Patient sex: M
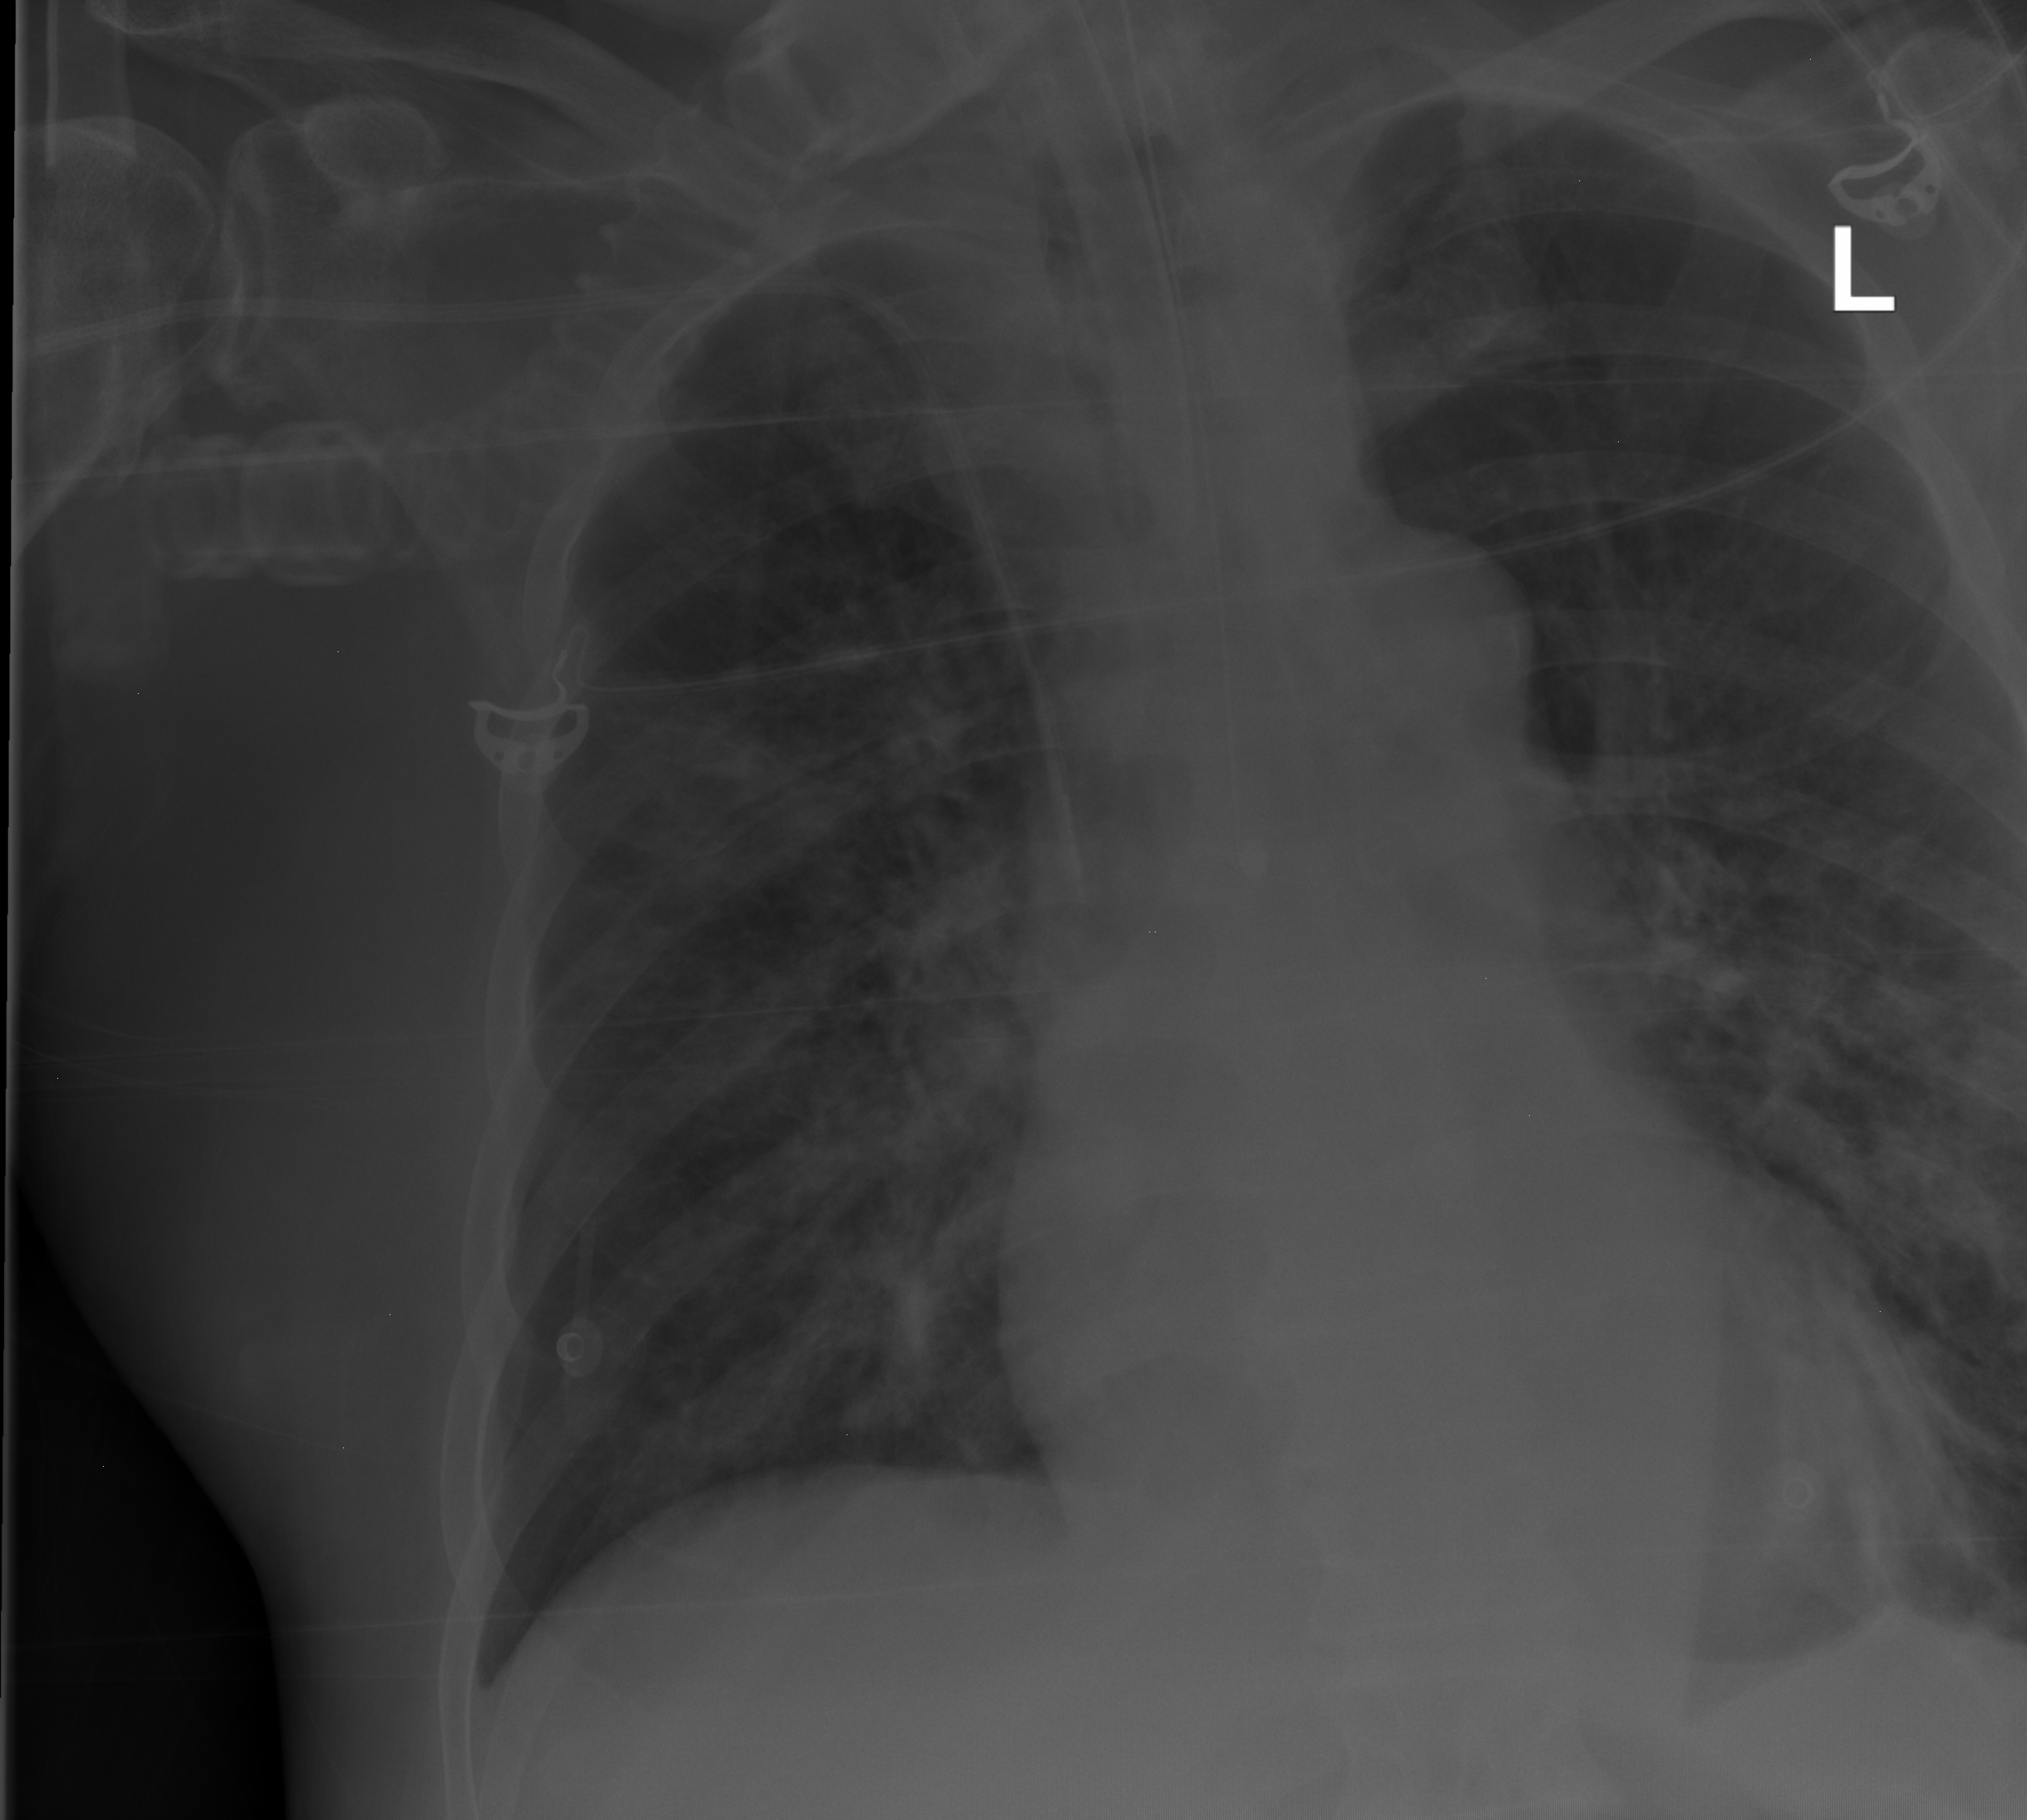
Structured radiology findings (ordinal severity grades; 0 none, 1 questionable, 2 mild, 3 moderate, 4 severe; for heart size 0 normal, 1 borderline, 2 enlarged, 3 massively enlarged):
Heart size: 0
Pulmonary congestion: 2
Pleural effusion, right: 0
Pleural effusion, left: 1
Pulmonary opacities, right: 2
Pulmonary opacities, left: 3
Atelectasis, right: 2
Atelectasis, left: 2